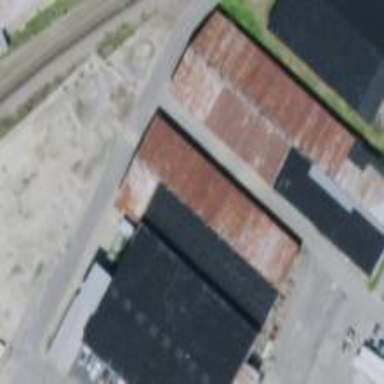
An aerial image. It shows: Warehouse.